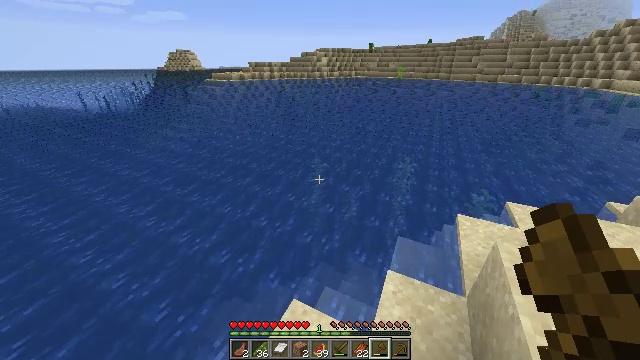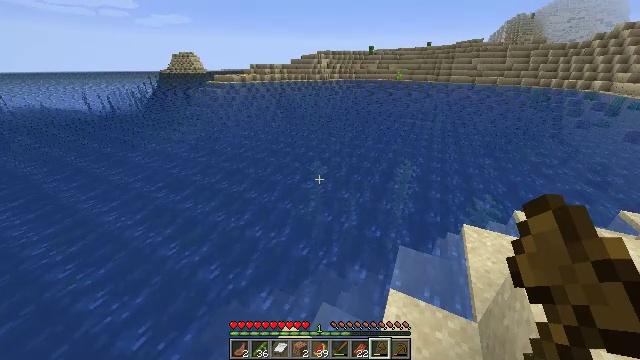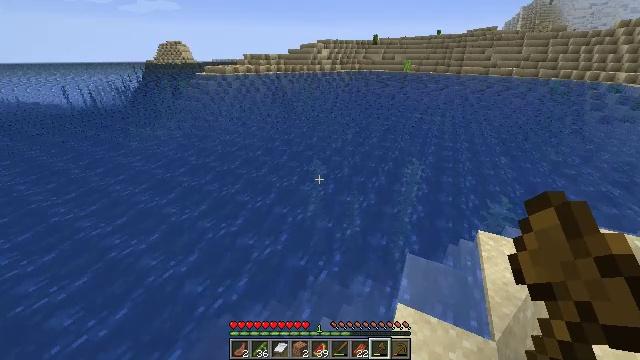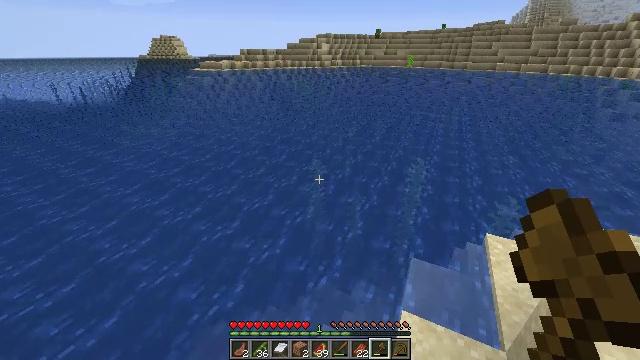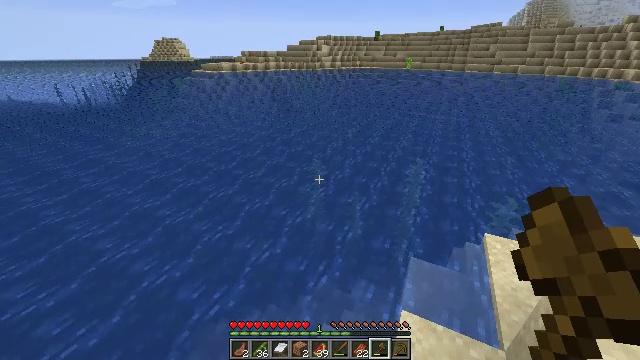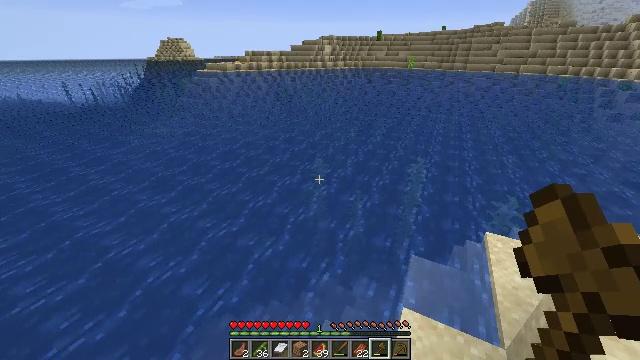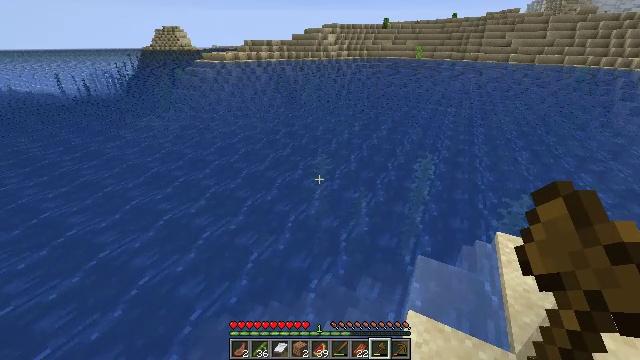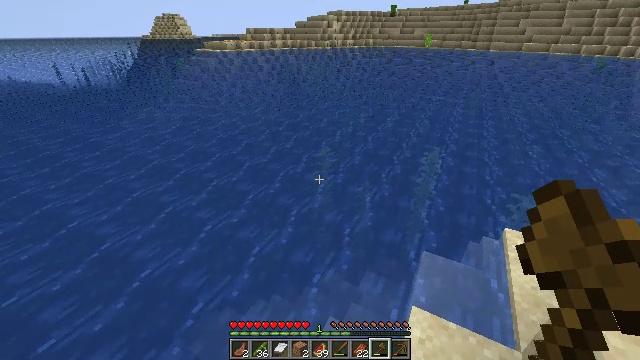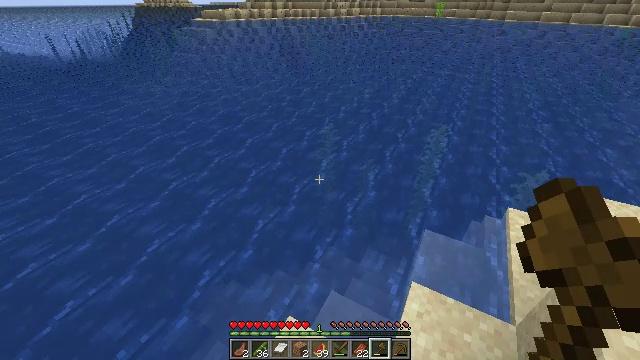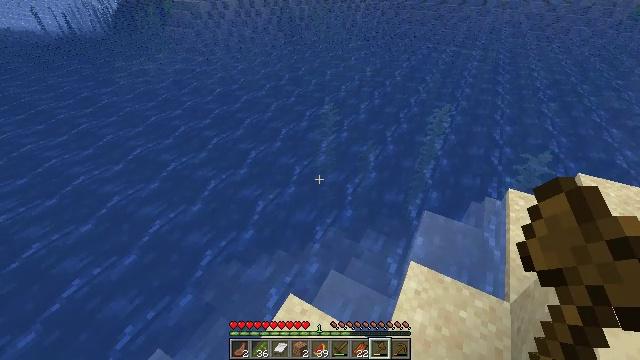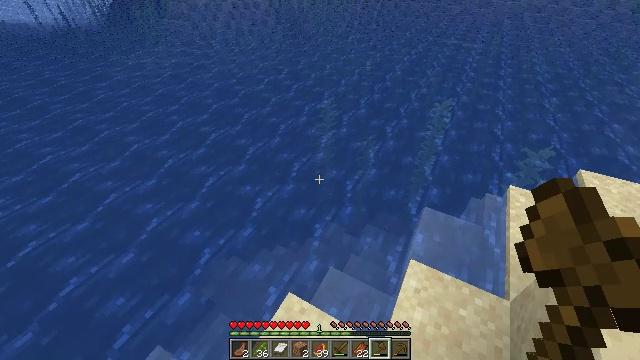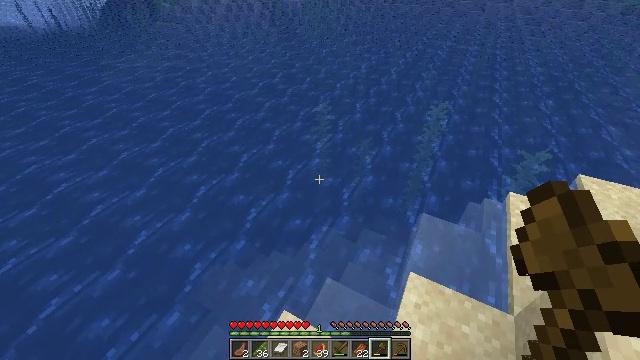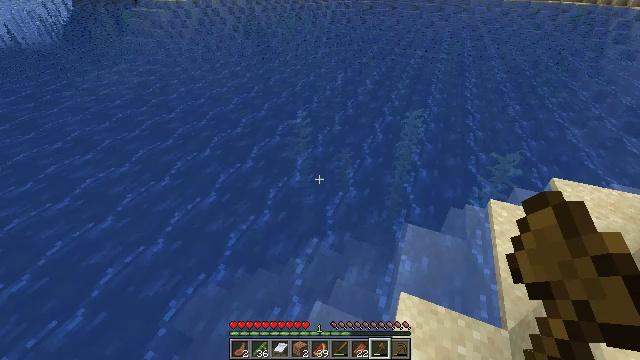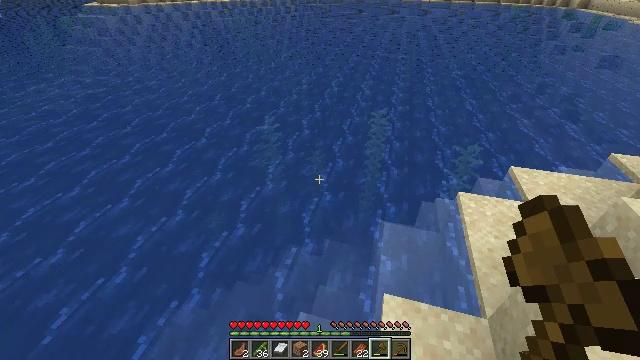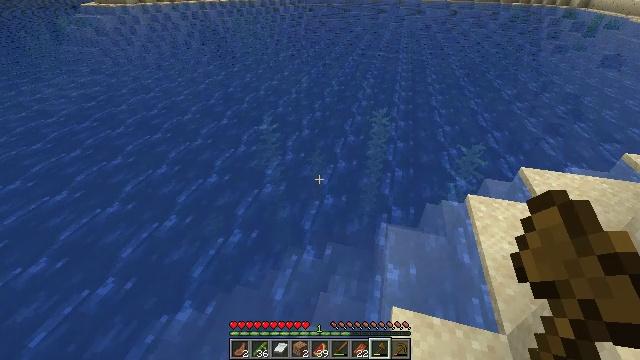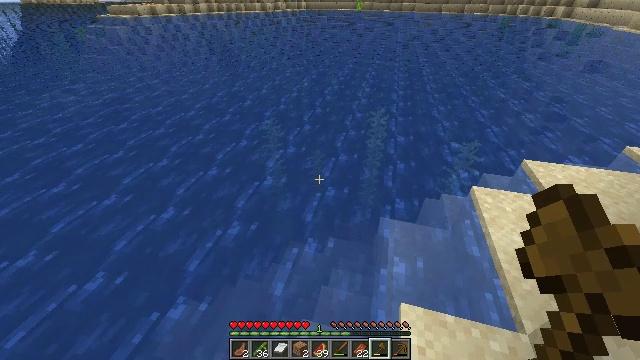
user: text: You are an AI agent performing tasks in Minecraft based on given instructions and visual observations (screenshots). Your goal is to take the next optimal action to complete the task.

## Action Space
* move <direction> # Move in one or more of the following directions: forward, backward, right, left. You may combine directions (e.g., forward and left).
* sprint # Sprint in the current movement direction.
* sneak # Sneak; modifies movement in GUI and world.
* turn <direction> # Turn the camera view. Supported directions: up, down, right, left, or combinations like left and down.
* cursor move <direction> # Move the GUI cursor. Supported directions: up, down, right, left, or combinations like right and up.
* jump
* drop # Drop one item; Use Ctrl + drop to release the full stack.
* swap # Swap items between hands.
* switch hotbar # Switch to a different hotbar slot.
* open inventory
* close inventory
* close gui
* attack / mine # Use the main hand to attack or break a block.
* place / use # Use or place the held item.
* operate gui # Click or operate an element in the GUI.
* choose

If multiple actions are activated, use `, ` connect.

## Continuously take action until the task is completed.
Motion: motion action
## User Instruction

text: Collect kelp plant from the sea.
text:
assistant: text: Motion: no_op
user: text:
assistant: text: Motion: no_op
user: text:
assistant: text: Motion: no_op
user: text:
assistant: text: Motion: no_op
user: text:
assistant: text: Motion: no_op
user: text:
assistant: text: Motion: no_op
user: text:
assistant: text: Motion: turn down
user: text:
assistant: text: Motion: turn down
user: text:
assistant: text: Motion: turn down
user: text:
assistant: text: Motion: move forward, turn down
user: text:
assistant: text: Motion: move forward, turn right
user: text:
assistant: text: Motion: move forward, turn right and up
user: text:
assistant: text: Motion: move forward, turn right
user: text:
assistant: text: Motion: move forward, sprint
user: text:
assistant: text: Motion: move forward, sprint
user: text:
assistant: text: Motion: move forward, sprint, turn right
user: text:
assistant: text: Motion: move forward, sprint, turn right and up
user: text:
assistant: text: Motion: move forward, turn right and up, jump
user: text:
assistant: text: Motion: move forward, jump
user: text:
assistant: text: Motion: move forward, jump
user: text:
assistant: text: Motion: move forward, jump
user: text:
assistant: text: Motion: move forward, jump
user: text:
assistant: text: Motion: move forward, jump
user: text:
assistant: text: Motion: move forward, jump
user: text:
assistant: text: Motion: move forward, jump
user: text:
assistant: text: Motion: move forward, jump
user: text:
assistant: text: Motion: move forward, jump
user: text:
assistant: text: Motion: move forward, jump
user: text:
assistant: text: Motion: move forward, jump
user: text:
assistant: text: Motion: move forward, turn right and down, jump